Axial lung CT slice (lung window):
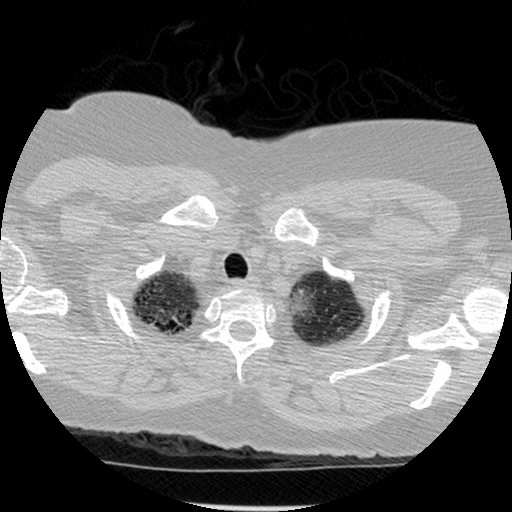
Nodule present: no